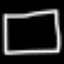
Label: square